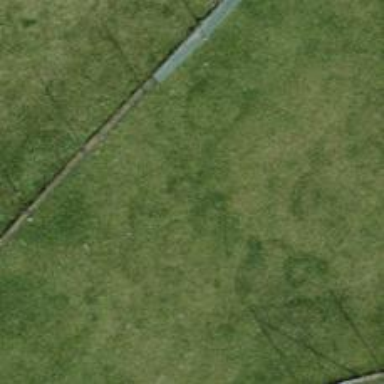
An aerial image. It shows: Fence.